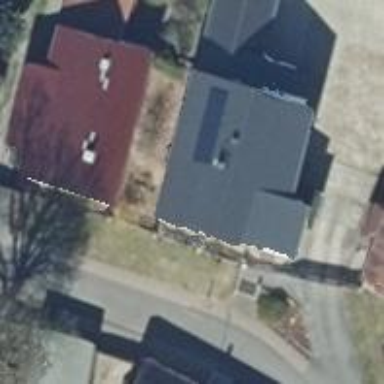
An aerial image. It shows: House with flat dark grey roof.